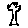
Label: tree